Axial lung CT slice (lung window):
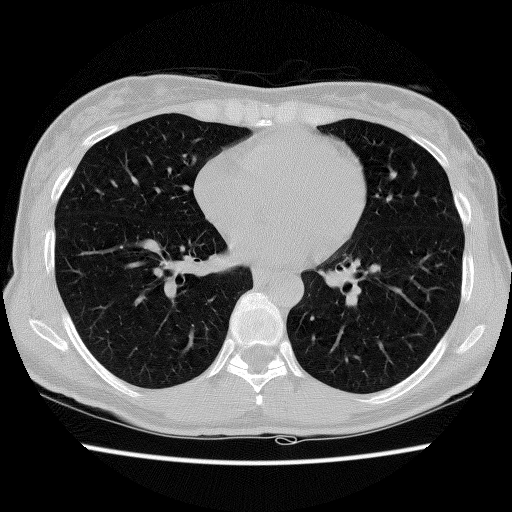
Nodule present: no